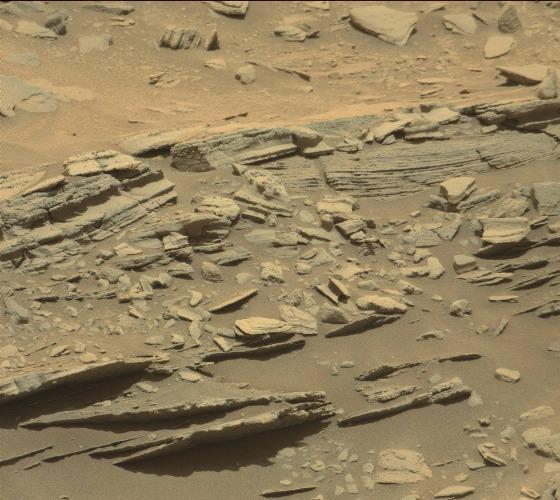
Terrain classes present: Bedrock, Gravel / Sand / Soil, Rock, Shadow